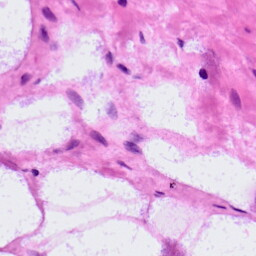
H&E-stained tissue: LymphNode